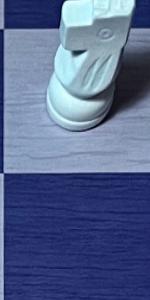
Label: Empty